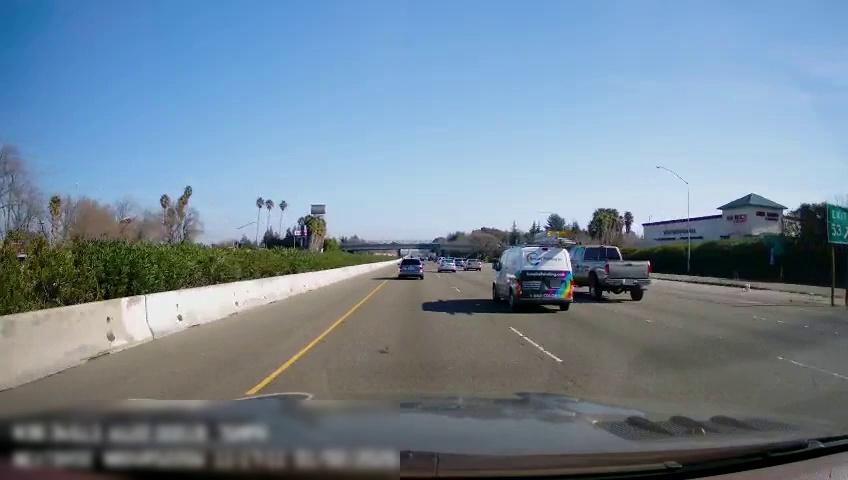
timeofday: Day
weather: Sunny
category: Drivable Space
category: Vehicles | Car
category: Vehicles | Truck
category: Vehicles | Car
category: Vehicles | Van
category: Vehicles | Car
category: Lanes | Current Lane
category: Lanes | Current Lane
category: Lanes | Alternate Lane
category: Lanes | Alternate Lane
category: Traffic | Signs